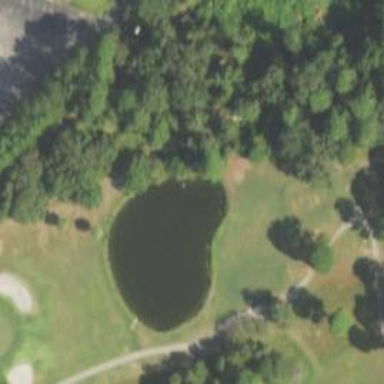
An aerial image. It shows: Golf hole.